Question: I created a file on my localhost with the following code:
'''
<?php
header('Content-Type: text/plain; charset=UTF-8');
echo "yoa";
'''
The output in my Firefox is:

Why the Unicode replacement character?
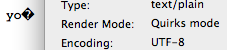
Answer: Because your PHP script file is not saved as UTF-8 from inside your editor. All decent editors allow you to convert between and save as several different encodings (even Notepad does this now). Save in UTF-8 and you will see the character appear normally.
:
The character in question is code point U+00E1 ("latin small letter a with acute"). Supposing that you have saved your script in a single-byte encoding (which is most likely), this character would be represented by the byte with hex value 0xE1, which in binary is
'''
<PHONE>
'''
From the <URL>, we see that this byte falls in the category
'''
1110zzzz
'''
which is the first of exactly three bytes that encode a single character in the code point range U+0800 to U+FFFF. However, in your case there are either no more bytes following this one or if there are they do not satisfy the UTF-8 encoding restrictions.
Hence, the browser determines that there is a malformed byte sequence and displays the question mark instead.